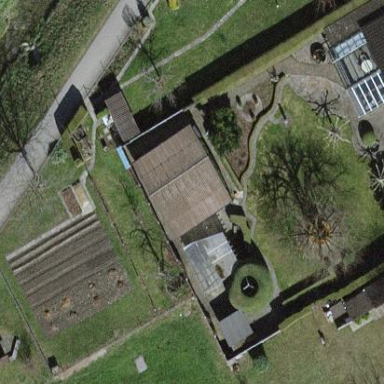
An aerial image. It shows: Detached building.